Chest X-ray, PA view. Patient: 40 years old, sex M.
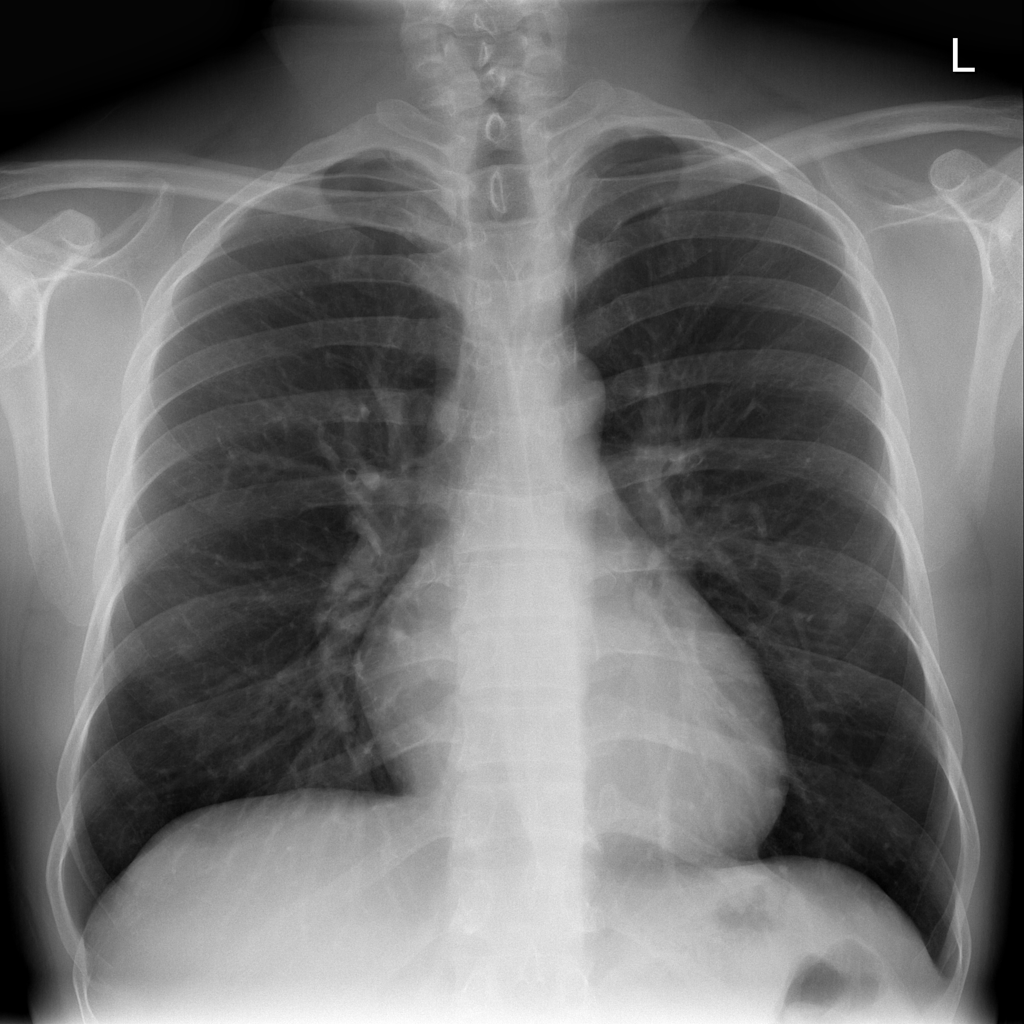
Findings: No Finding